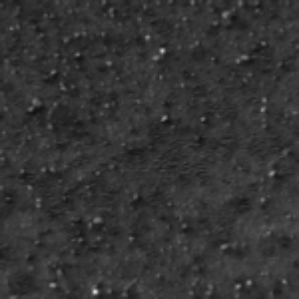
Label: frost